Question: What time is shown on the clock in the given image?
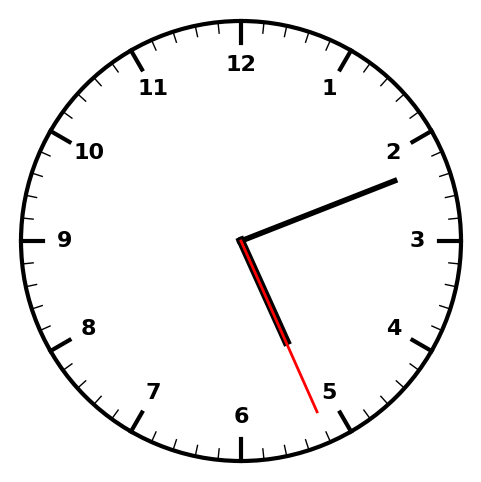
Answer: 05:11:26